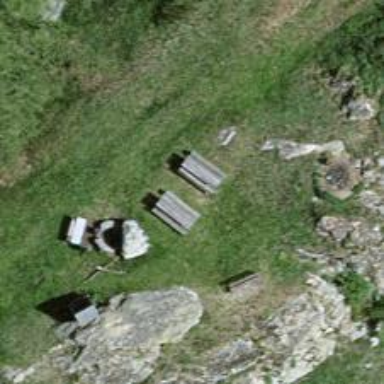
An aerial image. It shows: Picnic site for tourists.